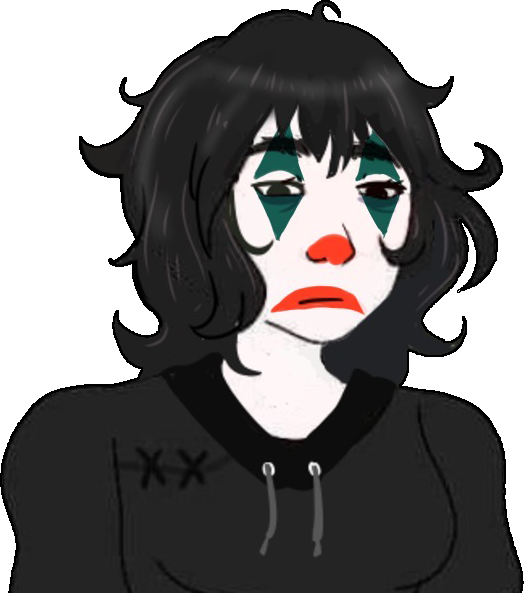
Label: 5_Doomer_Girl